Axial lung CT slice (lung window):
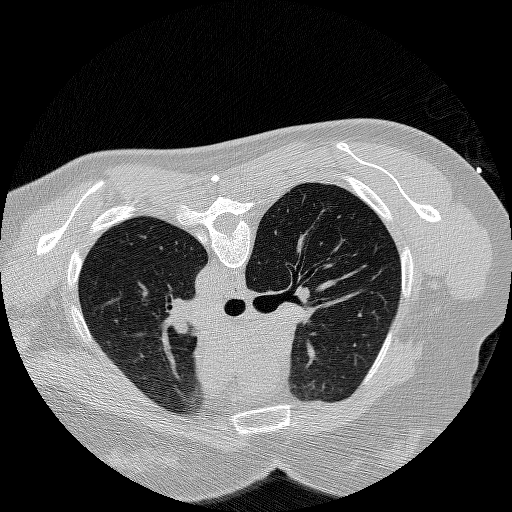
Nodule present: no